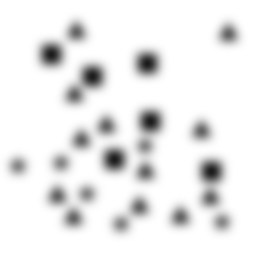
Squares: 6
Triangles: 12
Stars: 6
Total shapes: 24